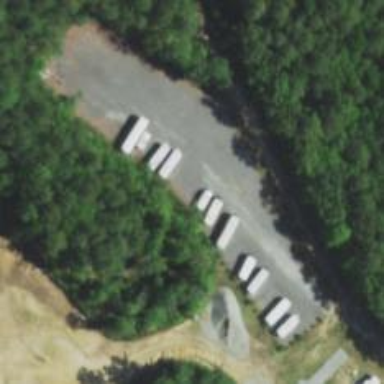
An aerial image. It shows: RV storage facility.